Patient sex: M
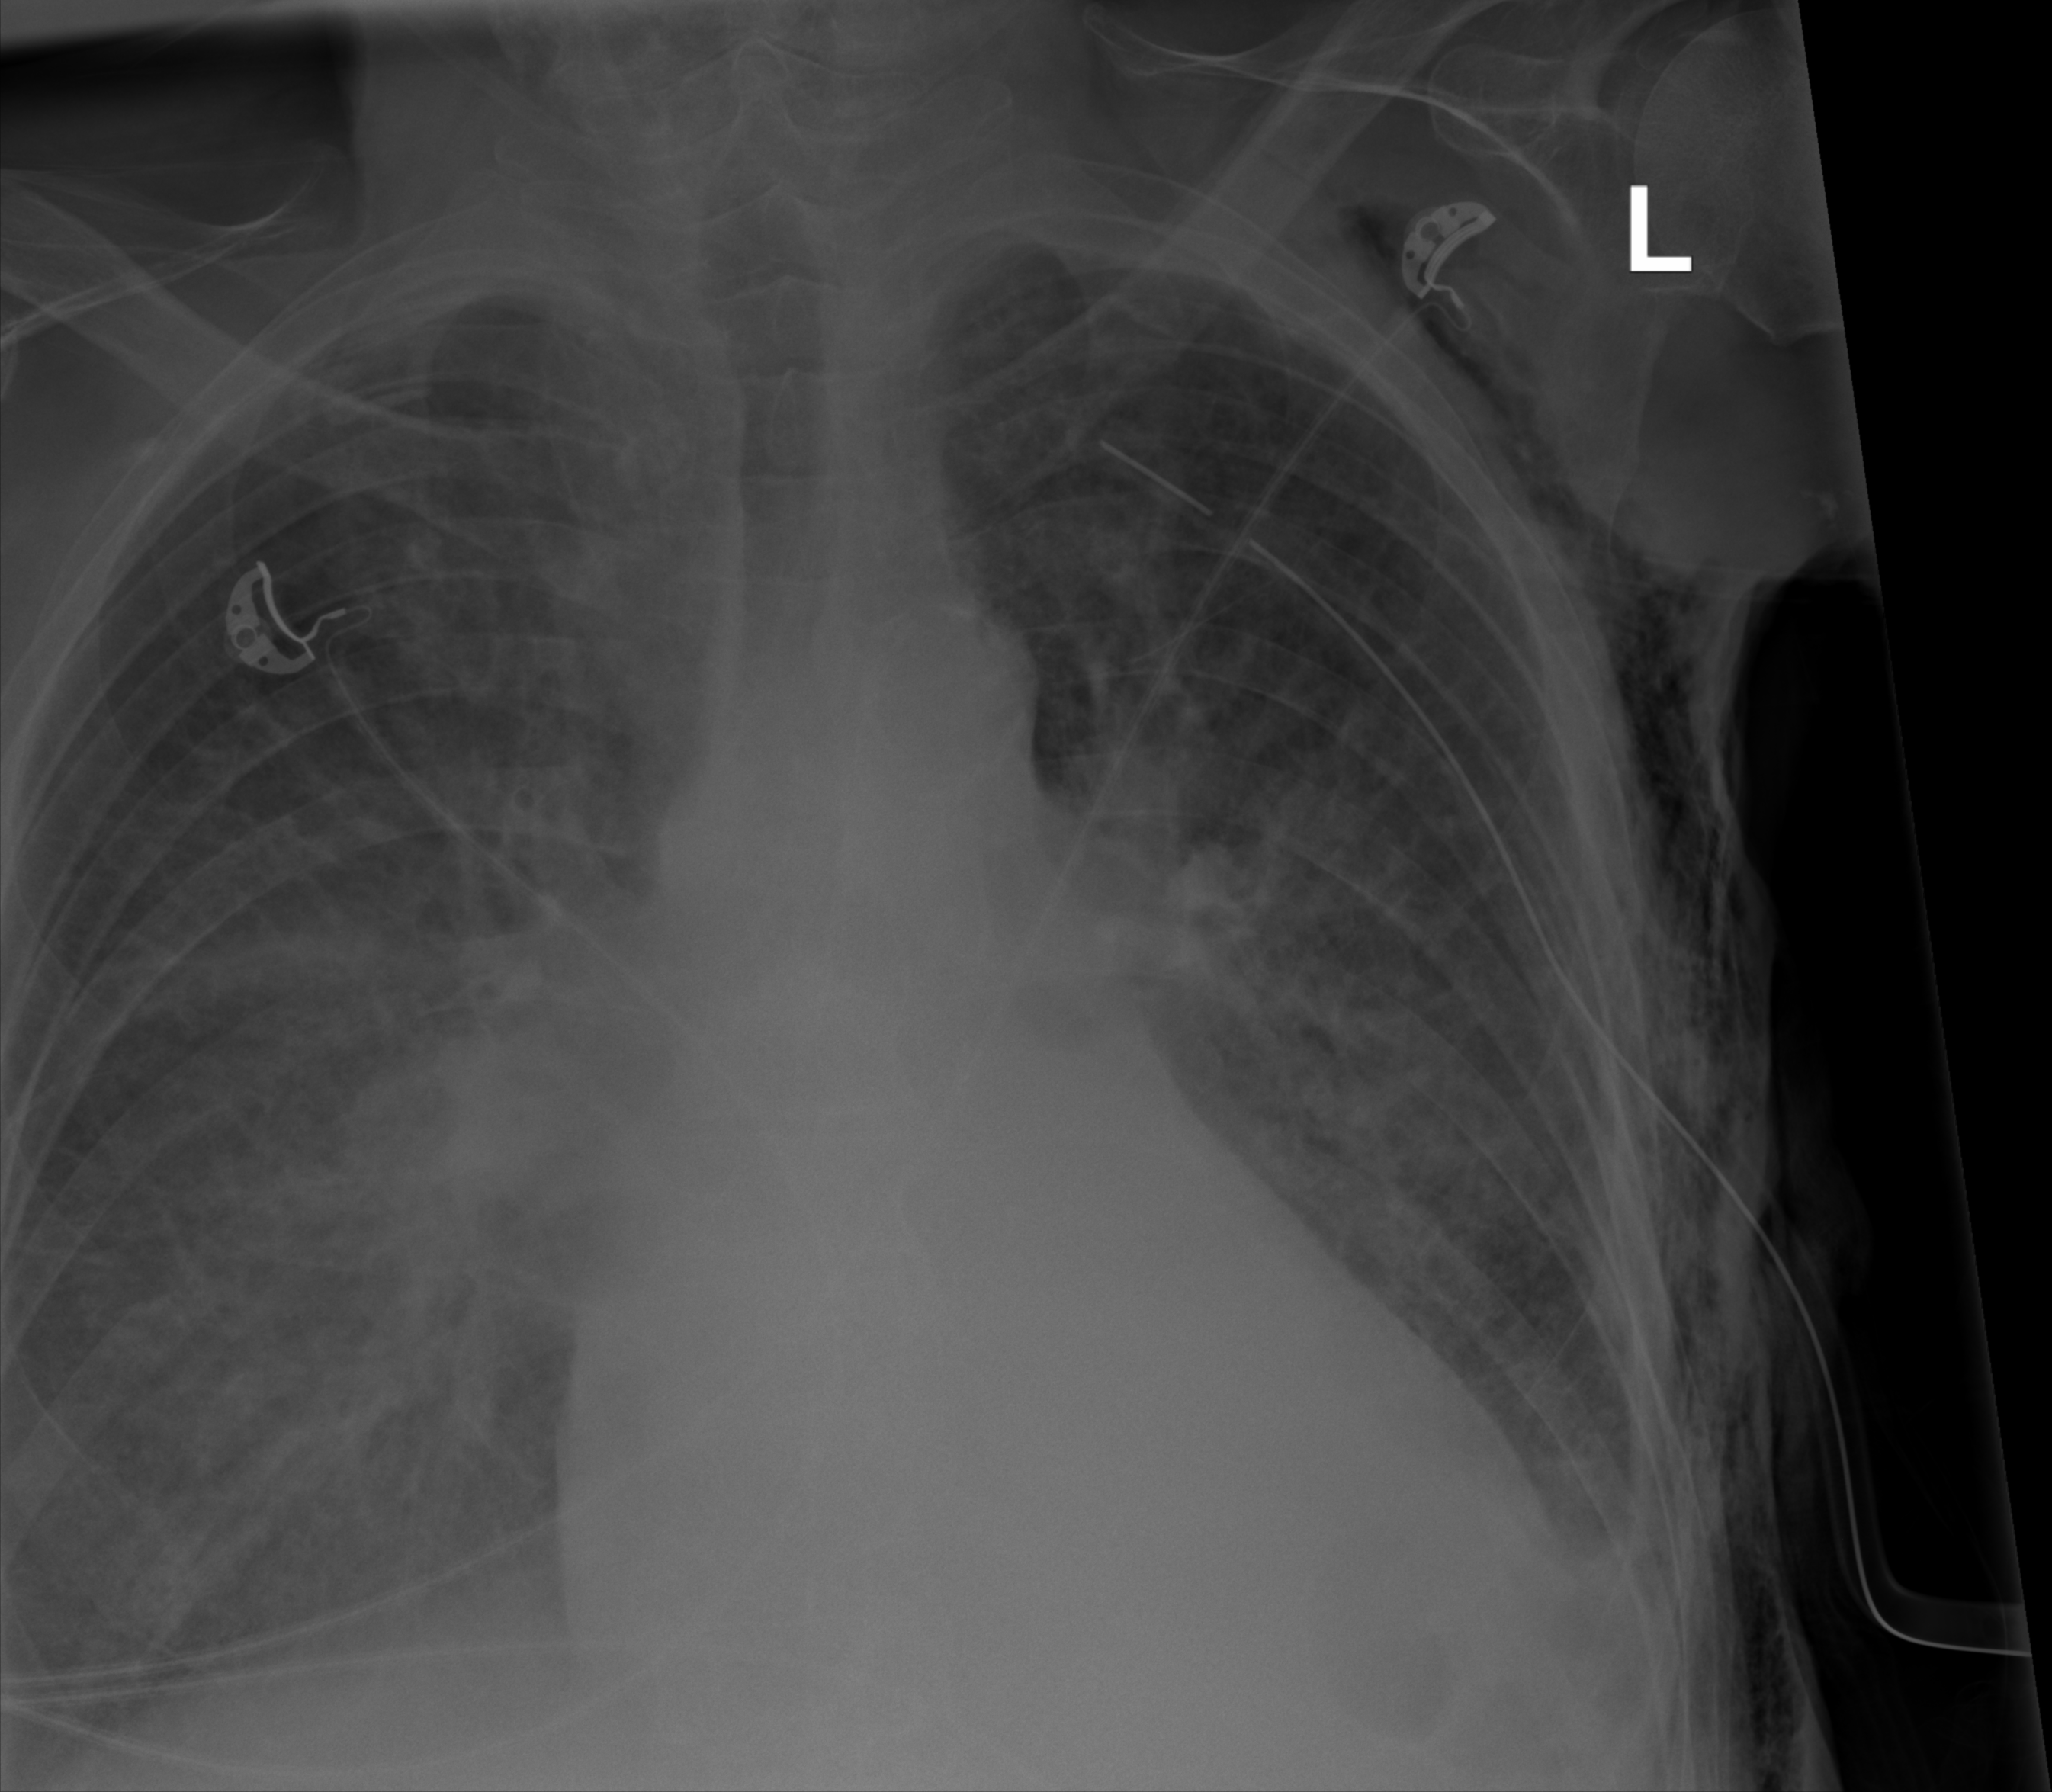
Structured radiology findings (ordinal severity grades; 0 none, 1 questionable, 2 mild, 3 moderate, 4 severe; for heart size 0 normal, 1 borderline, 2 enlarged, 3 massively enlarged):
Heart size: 1
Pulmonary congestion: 3
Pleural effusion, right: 0
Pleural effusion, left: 2
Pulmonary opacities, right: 3
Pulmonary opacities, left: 2
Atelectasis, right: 2
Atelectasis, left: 2